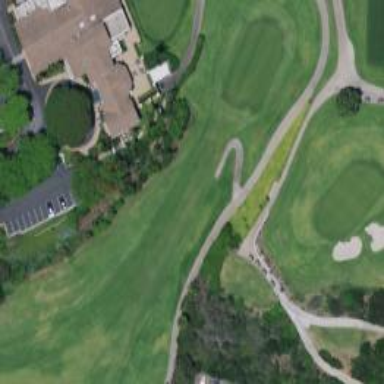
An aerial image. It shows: Path used for both walking and golf.